高一 · 代数
某医药研究所开发的一种新药,如果成年人按规定的剂量服用,据监测: 服药后每毫升血液中的含药量 $y$ (单位: 微克) 与时间 $t$ (单位: 小时) 之间近似满足如图所示的曲线.

（1）写出第一次服药后 $y$ 与 $t$ 之间的函数关系式;

(2) 据进一步测定: 每毫升血液中含药量不少于 1 微克时, 治疗有效. 问: 服药多少小时开始有治疗效果？治疗效果能持续多少小时？（精确到 0.1 ,参考数据： $\lg 2=0.301$ ）
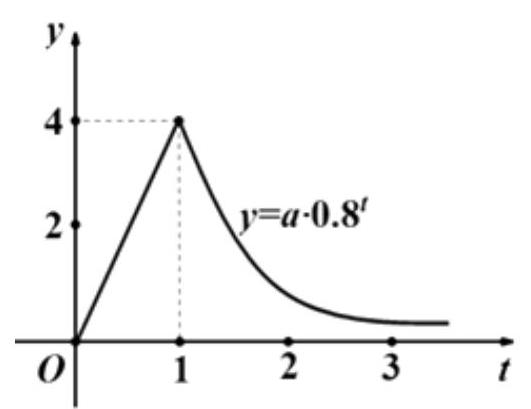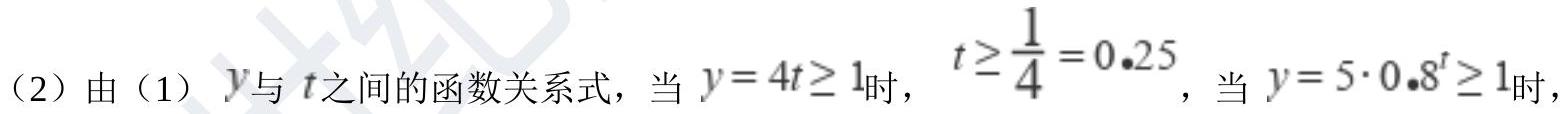
答案: （1）解：根据图象知：当 $0 \leq t<1$ 时, $y=4 t$;

当 $t \geq 1$ 时, $y=a \cdot 0.8^{t}$, 由 $t=1$ 时, $y=4$ 得 $4=a \cdot 0.8$

所以 $a=5$, 即 $y=5 \cdot 0.8^{t}$

因此 $y=f(t)=\left\{\begin{array}{l}4 t, 0<t<1 \\ 5 \cdot 80^{\circ}, t \geq 1\end{array}\right.$

(2) 解: 根据题意知:

当 $y=4 t \geq 1_{\text {时 },} t \geq \frac{1}{4}=0.25$;

当 $y=5 \cdot 0.8^{t} \geq 1_{\text {时 }}, 0.8^{t} \geq 0.2$

所以 $t \leq \frac{\lg 0.2}{\lg 0.8}=\frac{\lg 2-1}{\lg 8-1}=\frac{\lg 2-1}{3 \lg 2-1} \approx 7.21$

所以 $0.25 \leq t \leq 7.21,7.21-0.25=6.96 \approx 7.0$

因此服药 0.25 小时（即 15 分钟）开始有治疗效果, 治疗效果能持续 7.0 小时.
解析: (1) 根据图象得到当 $0 \leq t<1$ 时, $y=4 t$, 当 $t \geq 1$ 时, $y=a \cdot 0.8^{t}$, 把 $t=1$ 时, $y=4$代入求出 $a=5$, 即可写出第一次服药后 $y$ 与 $t$ 之间的函数关系式;

$0.8^{t} \geq 0.2$, 计算得到 $0.25 \leq t \leq 7.21$, 即可判断服药 0.25 小时（即 15 分钟）开始有治疗效果,治疗效果能持续 7.0 小时.